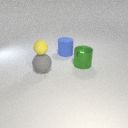
large gray rubber sphere below small yellow rubber sphere